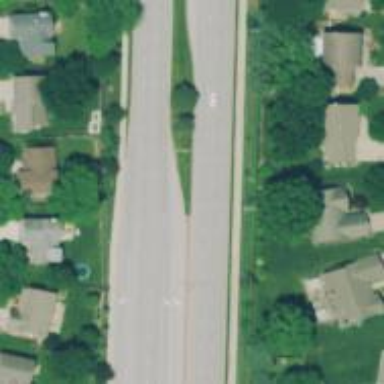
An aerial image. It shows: Road with dash markings.